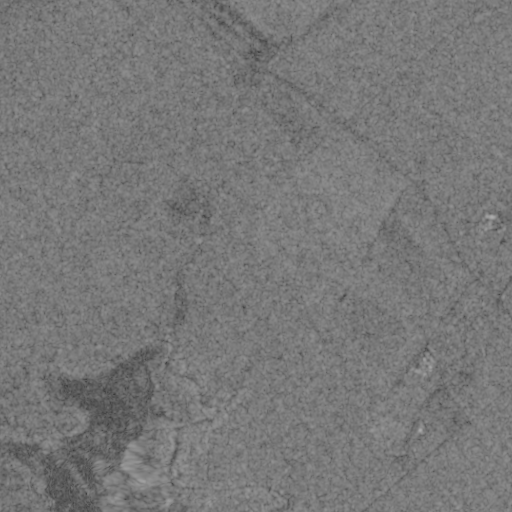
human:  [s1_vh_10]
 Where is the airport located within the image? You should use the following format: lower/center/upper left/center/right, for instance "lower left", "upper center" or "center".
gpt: The airport is located in the upper left of the image.
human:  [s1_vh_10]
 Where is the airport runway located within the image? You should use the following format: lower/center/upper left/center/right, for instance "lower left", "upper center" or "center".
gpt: The airport runway is located in the upper left of the image.
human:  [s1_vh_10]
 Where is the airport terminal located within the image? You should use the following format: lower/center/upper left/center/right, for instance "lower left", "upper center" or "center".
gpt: The airport terminal is located in the upper center of the image.
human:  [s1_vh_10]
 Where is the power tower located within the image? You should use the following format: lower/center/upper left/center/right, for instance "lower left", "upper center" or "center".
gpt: The power tower is located in the upper right of the image.
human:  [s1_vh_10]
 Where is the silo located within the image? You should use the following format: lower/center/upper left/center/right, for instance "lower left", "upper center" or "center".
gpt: The silo is located in the center right of the image.
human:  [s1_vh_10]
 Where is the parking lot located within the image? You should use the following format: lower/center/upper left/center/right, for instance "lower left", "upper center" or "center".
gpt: There is no parking lot in the image.

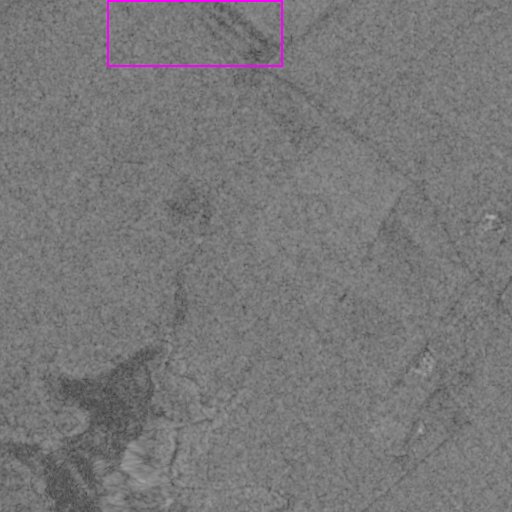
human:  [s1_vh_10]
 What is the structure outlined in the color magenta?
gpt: The structure outlined in magenta is an airport.
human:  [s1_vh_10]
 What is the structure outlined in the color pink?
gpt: There is no pink outline.